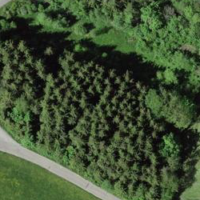
EUNIS habitat code: 44
Species observed at this site:
Pholidoptera griseoaptera